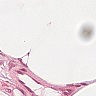
Metastatic tissue present: no